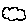
Label: cloud